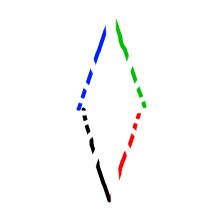
Shape: rhombus